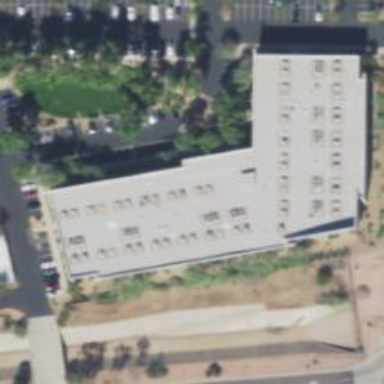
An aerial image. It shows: Commercial building.